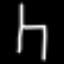
Label: chair